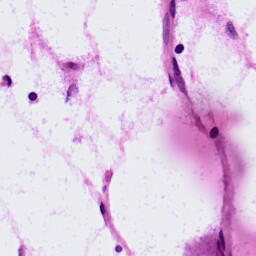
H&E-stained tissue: LymphNode